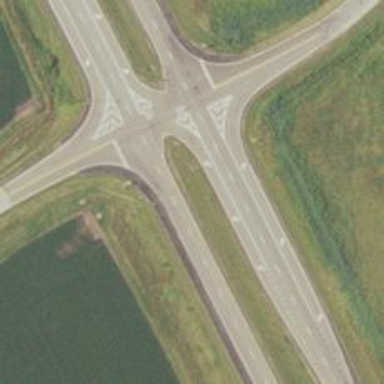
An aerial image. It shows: Left road marking is visible in the image.